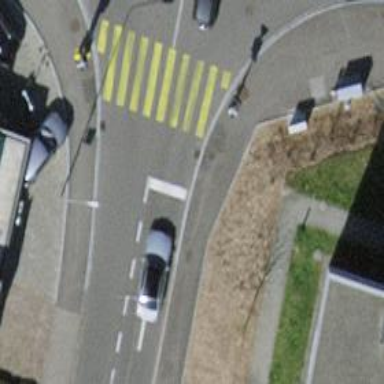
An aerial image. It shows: Road with traffic signals.